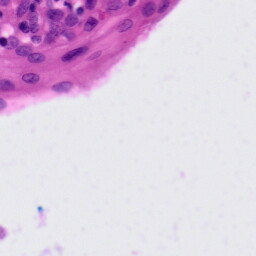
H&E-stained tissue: Tonsil